【题型】选择题　【知识点】函数　【难度】easy
设 $f(x)$ 是一个三次函数，$f'(x)$ 为其导函数，如图所示的是 $y = x \cdot f'(x)$ 的图像的一部分，则 $f(x)$ 的极大值与极小值分别是（ \quad） \\

A. $f(1)$ 与 $f(-1)$ \quad\quad\quad B. $f(-1)$ 与 $f(1)$ \\C. $f(2)$ 与 $f(-2)$ \quad\quad\quad D. $f(-2)$ 与 $f(2)$
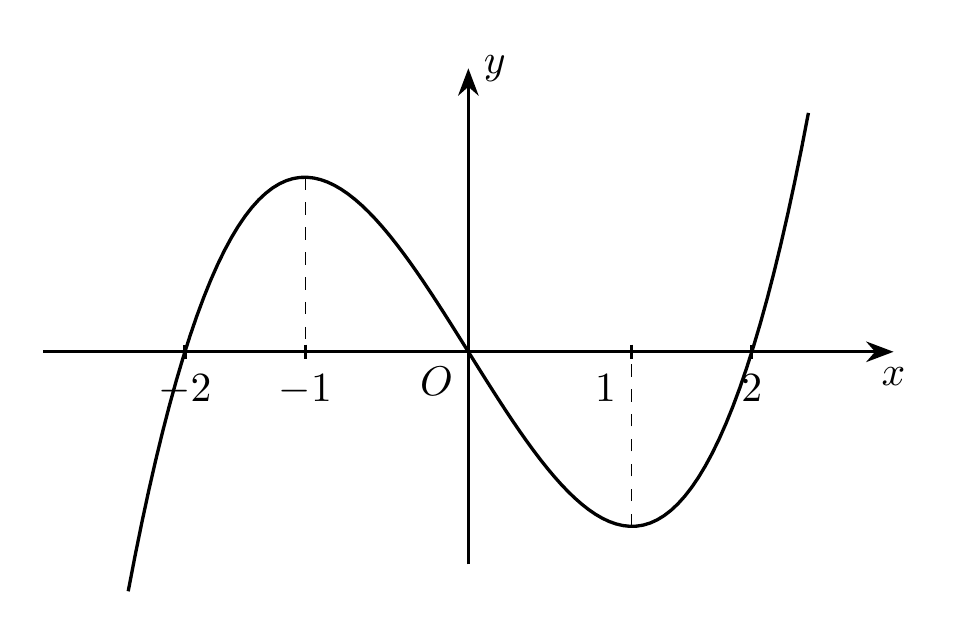
【解答】

【答案】 D

【分析】 根据图像可知 $x \in (-\infty, -2)$ 时 $f(x)$ 递增，$x \in (-2, 2)$ 时 $f(x)$ 递减，$x \in (2, +\infty)$ 时 $f(x)$ 递增，即可求解.

【解答】 解： 易知 $f'(-2) = 0, f'(2) = 0$， \\
当 $x \in (-\infty, -2)$ 时，由图可知 $x \cdot f'(x) < 0, \therefore f'(x) > 0$，即当 $x \in (-\infty, -2)$ 时 $f(x)$ 递增， \\
当 $x \in (-2, 0)$ 时，由图可知 $x \cdot f'(x) > 0, \therefore f'(x) < 0$; 当 $x \in (0, 2)$ 时，由图可知 $x \cdot f'(x) < 0, \therefore f'(x) < 0$，故当 $x \in (-2, 2)$ 时 $f(x)$ 递减， \\
当 $x \in (2, +\infty)$ 时，由图可知 $x \cdot f'(x) > 0, \therefore f'(x) > 0$，即当 $x \in (2, +\infty)$ 时 $f(x)$ 递增， \\
故 $f(x)$ 的极大值与极小值分别是 $f(-2)$ 与 $f(2)$. \\
故选： D.

【点评】 本题考查了函数极值的判断，属于基础题.